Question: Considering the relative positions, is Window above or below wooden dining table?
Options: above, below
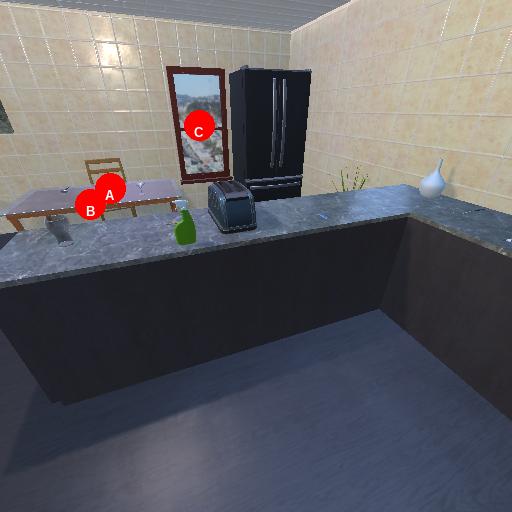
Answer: above